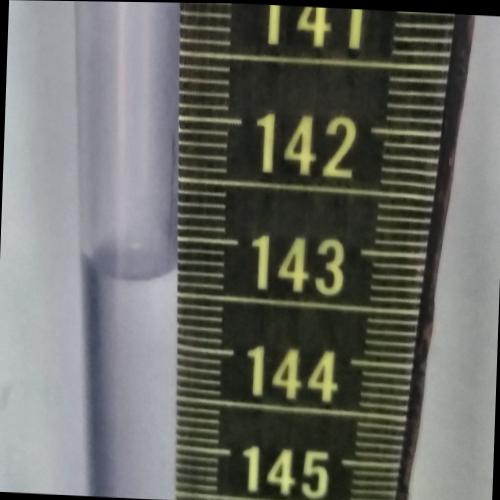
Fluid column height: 143.3 cm